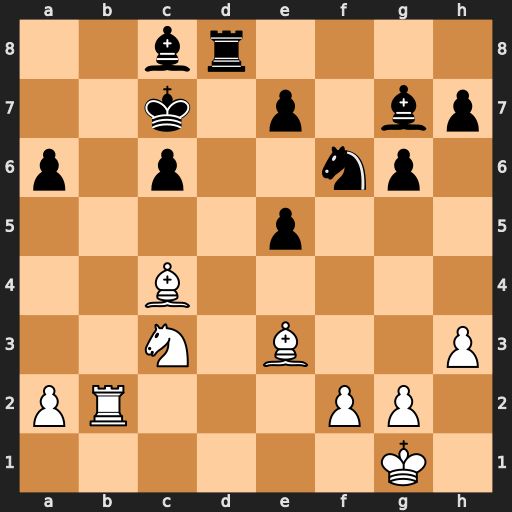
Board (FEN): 2br4/2k1p1bp/p1p2np1/4p3/2B5/2N1B2P/PR3PP1/6K1
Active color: w
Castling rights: -
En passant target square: -
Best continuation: Bb6+ Kd7 Rd2+